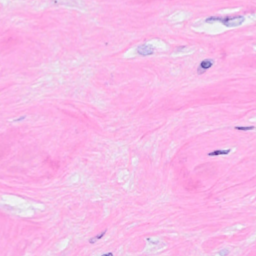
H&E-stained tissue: Breast